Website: lowes
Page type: payment
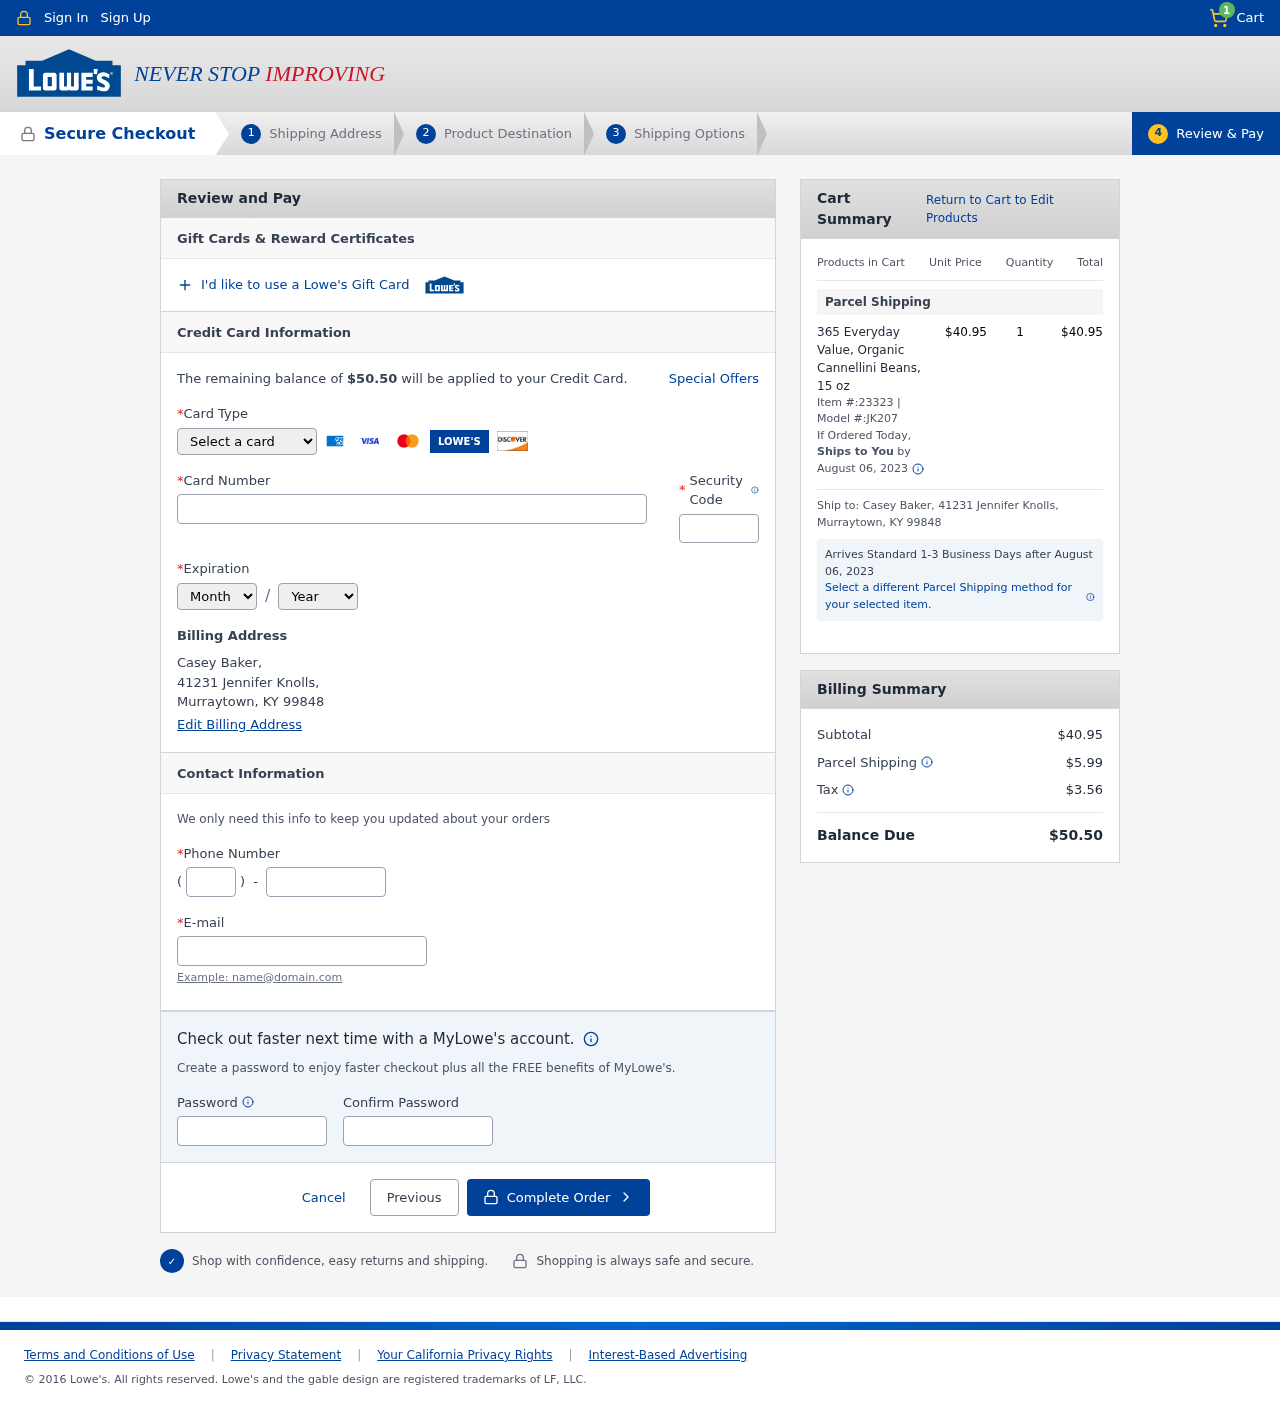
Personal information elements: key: PII_CARD_CVV
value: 897
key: PII_CARD_EXPIRY_MONTH
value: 06
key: PII_CARD_EXPIRY_YEAR
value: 28
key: PII_CARD_NUMBER
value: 4771 2903 5006 1848
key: PII_CARD_TYPE
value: Visa
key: PII_CITY_STATE_ZIP
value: Murraytown, KY 99848
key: PII_EMAIL
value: casey_baker@gmail.com
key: PII_FULLNAME
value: Casey Baker,
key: PII_PHONE
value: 4536057347
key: PII_PHONE_AREA
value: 453
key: PII_STREET
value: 41231 Jennifer Knolls,
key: PII_FULLNAME2
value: Casey Baker
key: PII_STREET2
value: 41231 Jennifer Knolls
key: PII_CITY_STATE_ZIP2
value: Murraytown, KY 99848
Product elements: key: PRODUCT1_NAME
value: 365 Everyday Value, Organic Cannellini Beans, 15 oz
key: PRODUCT1_PRICE
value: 40.95
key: PRODUCT1_QUANTITY
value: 1
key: PRODUCT1_ITEM
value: Item #:23323
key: PRODUCT1_MODEL
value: Model #:JK207
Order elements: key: ORDER_NUM_ITEMS
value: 1
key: ORDER_TOTAL
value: $50.50
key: ORDER_SHIPPING_DATE
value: August 06, 2023
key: ORDER_SUBTOTAL
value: $40.95
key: ORDER_SHIPPING_DATE2
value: August 06, 2023
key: ORDER_SHIPPING_COST
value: $5.99
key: ORDER_TAX
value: $3.56